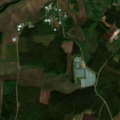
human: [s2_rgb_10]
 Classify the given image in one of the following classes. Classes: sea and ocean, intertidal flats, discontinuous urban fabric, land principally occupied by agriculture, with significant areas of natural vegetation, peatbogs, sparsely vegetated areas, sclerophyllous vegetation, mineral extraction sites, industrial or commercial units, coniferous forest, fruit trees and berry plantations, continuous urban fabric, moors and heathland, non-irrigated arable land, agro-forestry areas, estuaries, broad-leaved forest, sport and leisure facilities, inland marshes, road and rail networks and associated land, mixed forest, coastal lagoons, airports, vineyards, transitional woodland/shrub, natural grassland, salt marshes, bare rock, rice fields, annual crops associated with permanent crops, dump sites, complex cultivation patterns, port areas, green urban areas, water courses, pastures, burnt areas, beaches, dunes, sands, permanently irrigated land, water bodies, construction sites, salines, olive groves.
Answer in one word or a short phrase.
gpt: discontinuous urban fabric, non-irrigated arable land, land principally occupied by agriculture, with significant areas of natural vegetation, coniferous forest, mixed forest